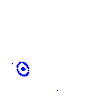
Particle: kaon